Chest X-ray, PA view. Patient: 40 years old, sex M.
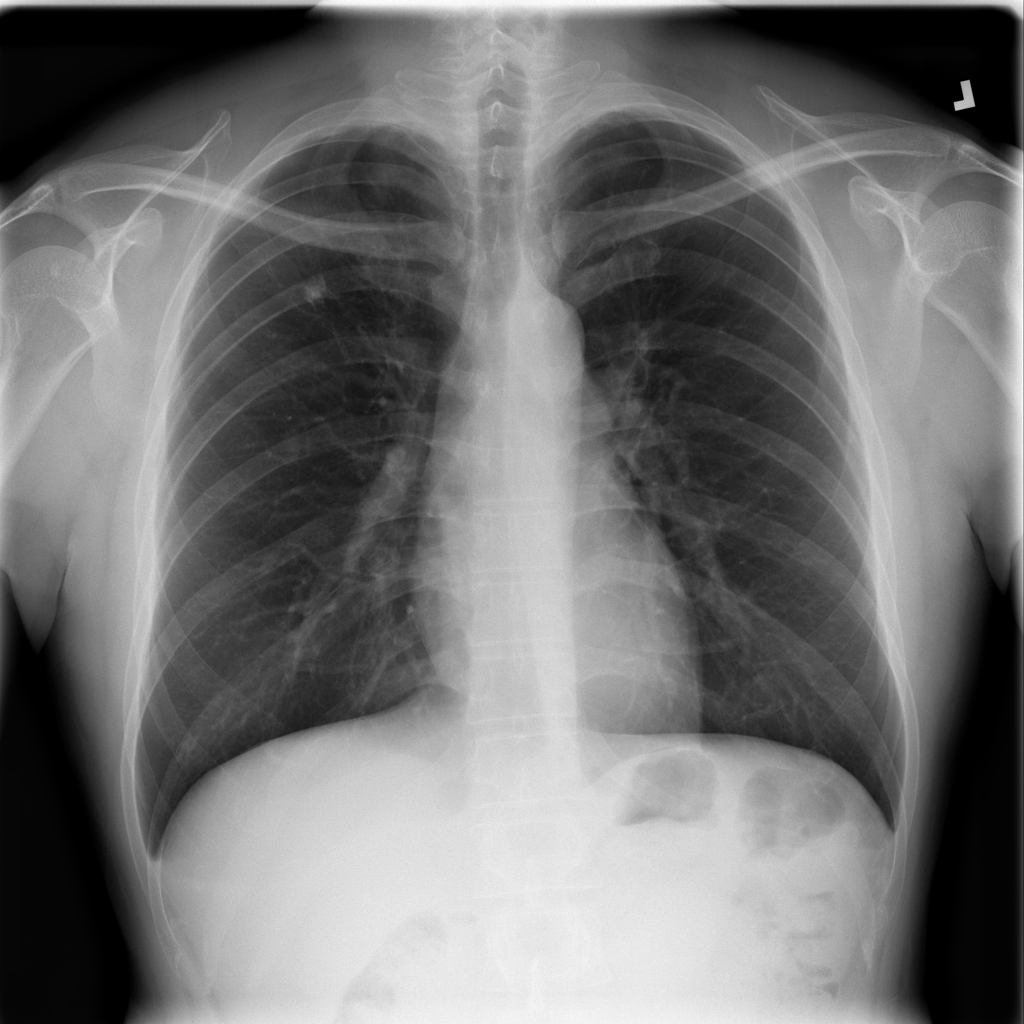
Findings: No Finding